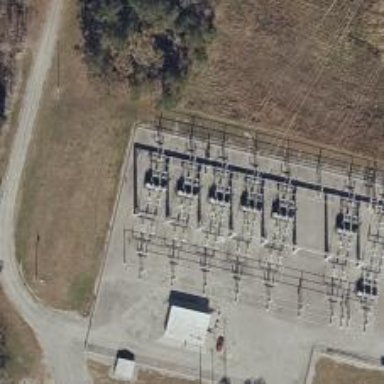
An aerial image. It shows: Switch for power supply.